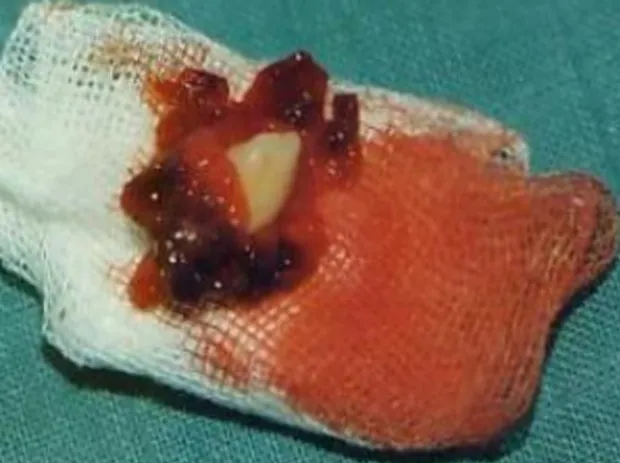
clinical aspect of the lesion.
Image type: medical_photograph (other_medical_photograph)